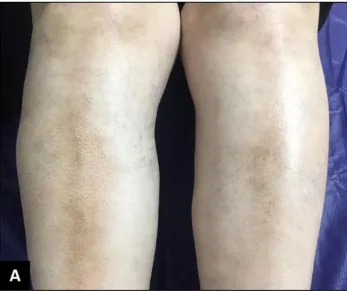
Physical examination revealed the skin had turned shiny and tight. Severe sclerosis was detected on both pretibial regions (A).
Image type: medical_photograph (skin_photograph)